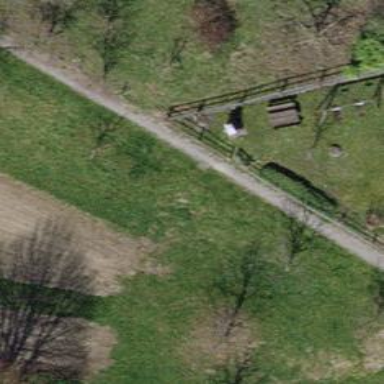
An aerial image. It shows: Culvert tunnel underneath ditch.